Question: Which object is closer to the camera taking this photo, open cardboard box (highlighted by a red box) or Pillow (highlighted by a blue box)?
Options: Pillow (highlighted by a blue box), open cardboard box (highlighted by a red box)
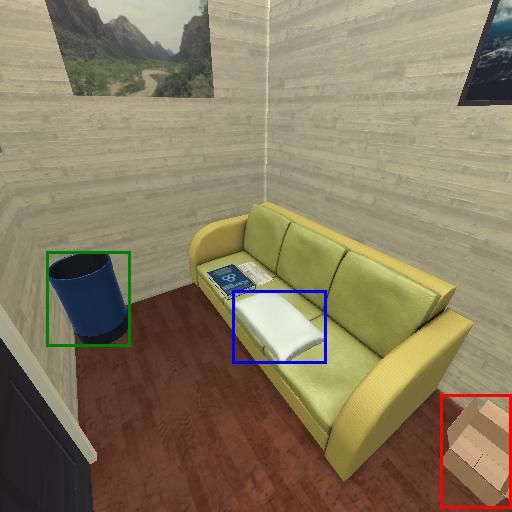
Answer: Pillow (highlighted by a blue box)